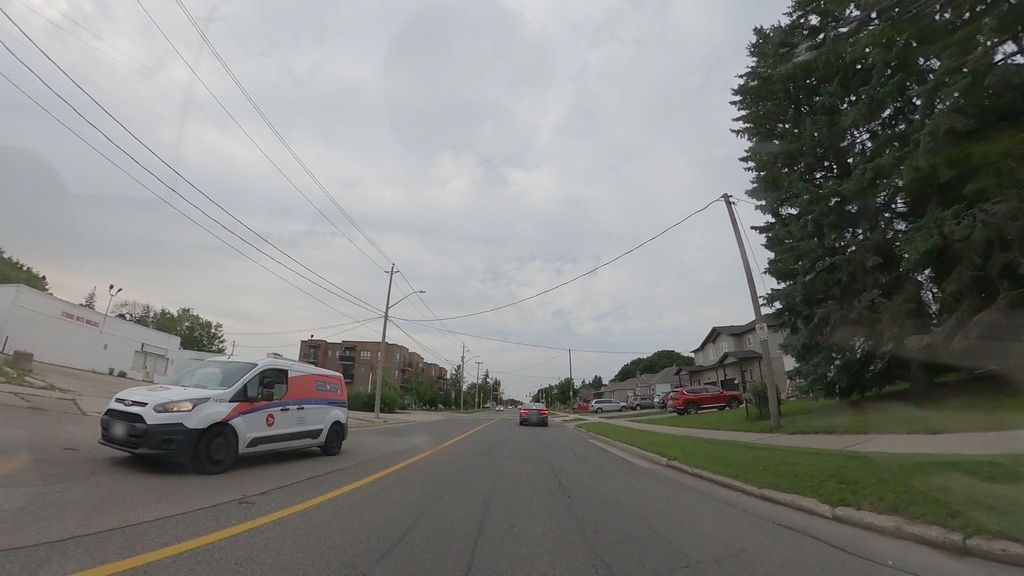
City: kitchener-waterloo